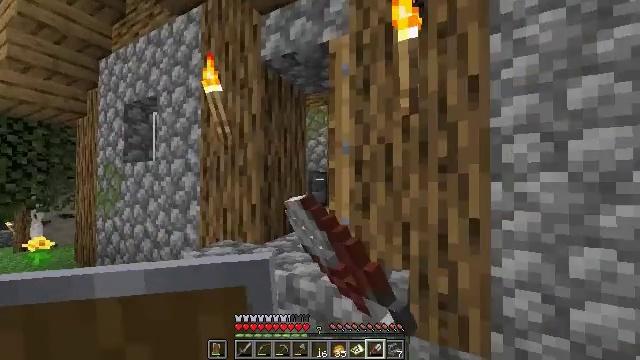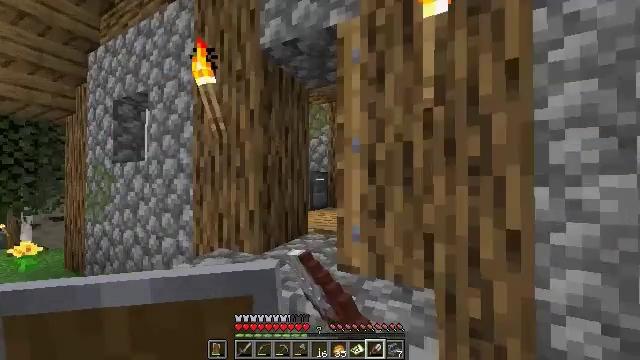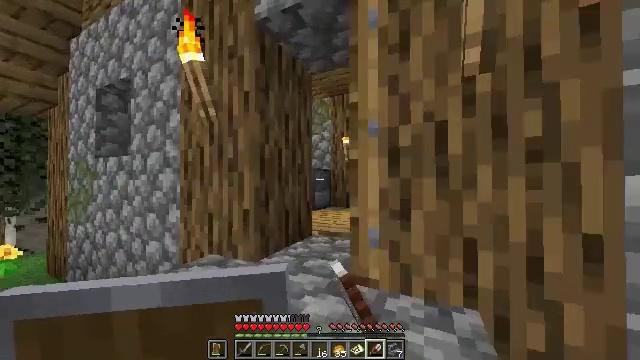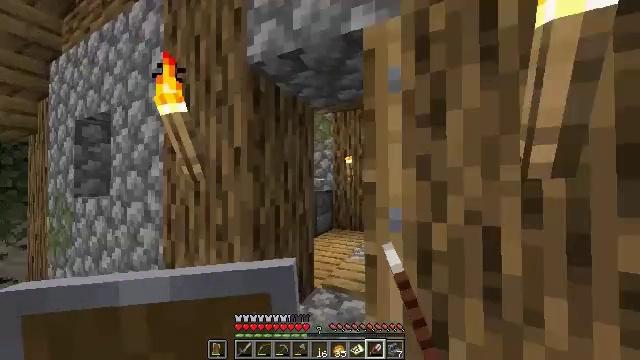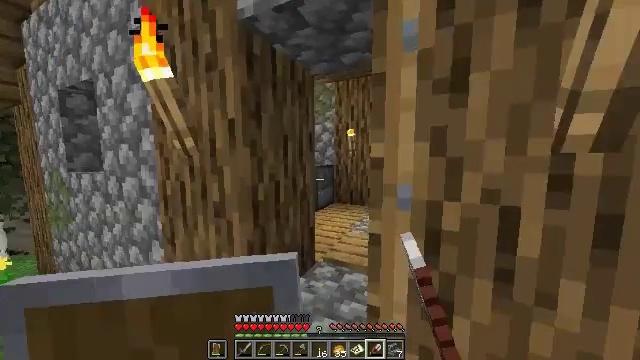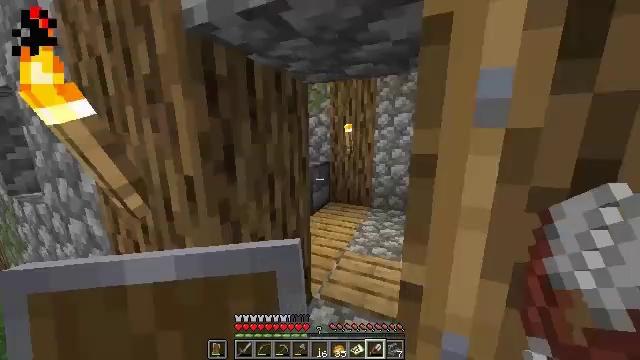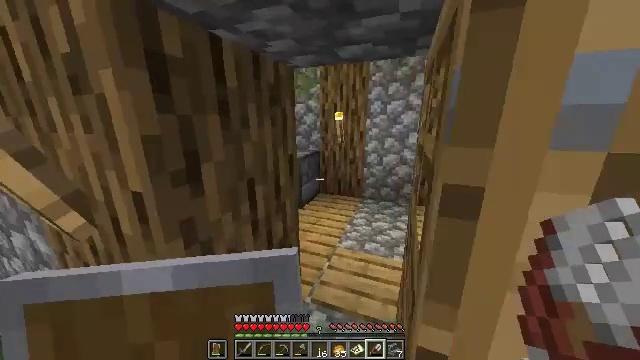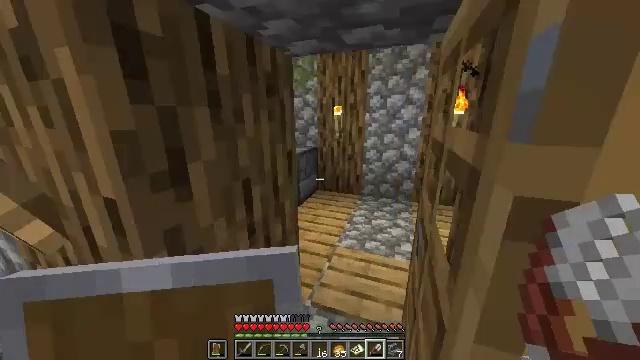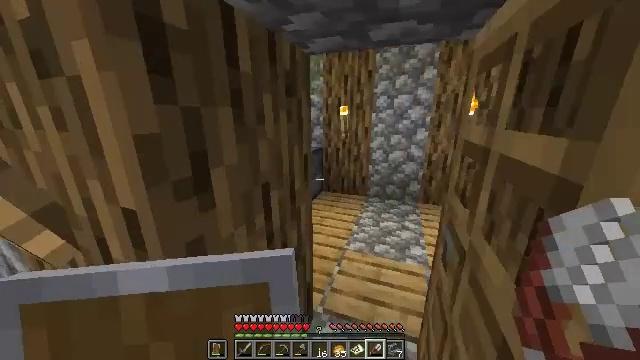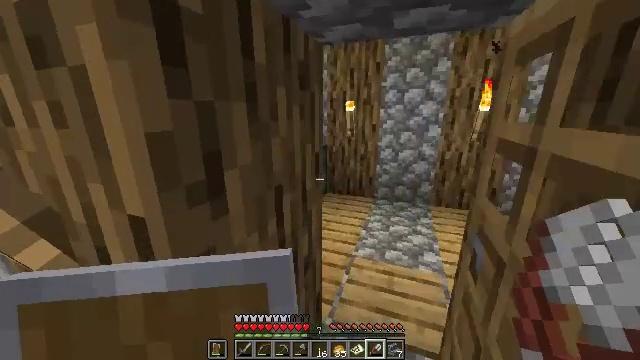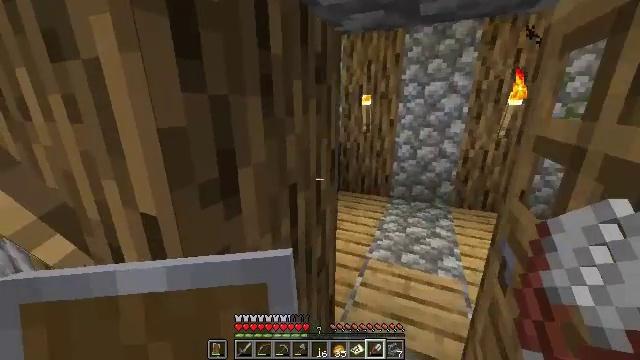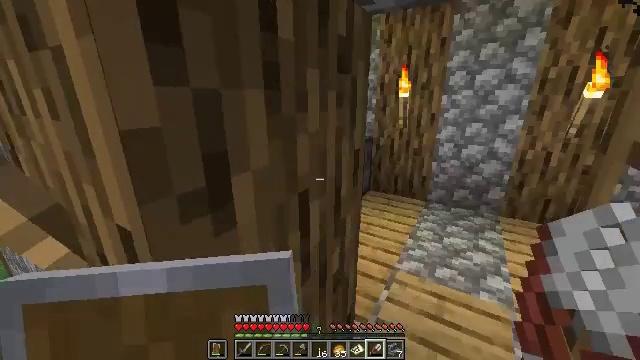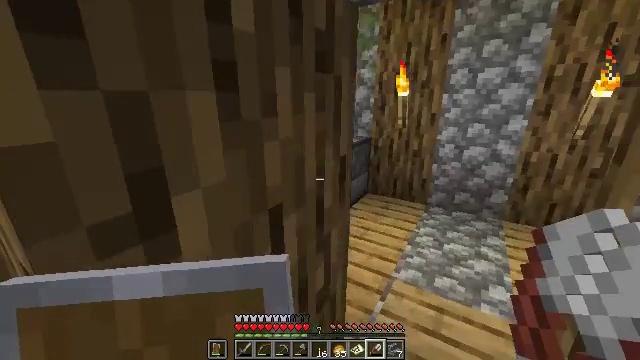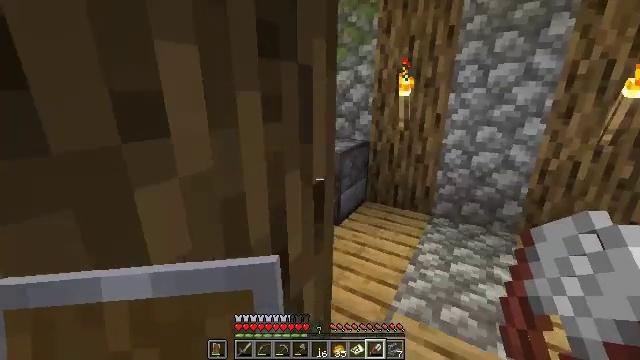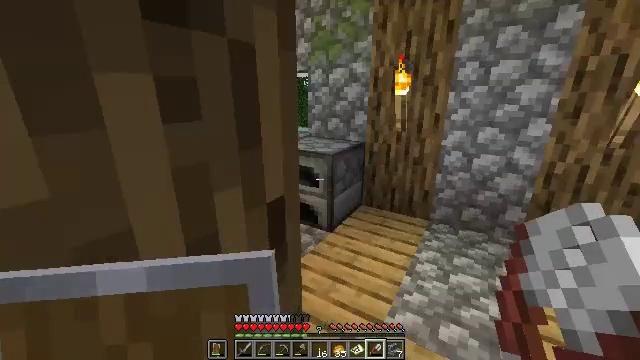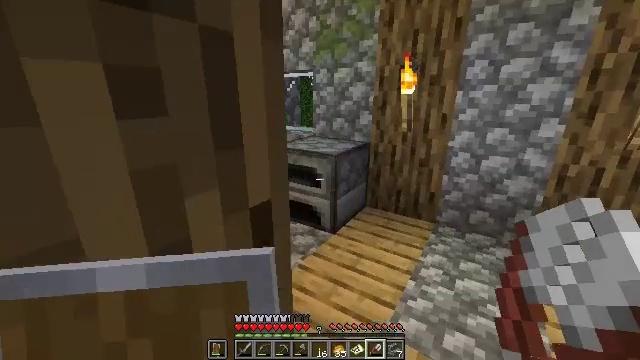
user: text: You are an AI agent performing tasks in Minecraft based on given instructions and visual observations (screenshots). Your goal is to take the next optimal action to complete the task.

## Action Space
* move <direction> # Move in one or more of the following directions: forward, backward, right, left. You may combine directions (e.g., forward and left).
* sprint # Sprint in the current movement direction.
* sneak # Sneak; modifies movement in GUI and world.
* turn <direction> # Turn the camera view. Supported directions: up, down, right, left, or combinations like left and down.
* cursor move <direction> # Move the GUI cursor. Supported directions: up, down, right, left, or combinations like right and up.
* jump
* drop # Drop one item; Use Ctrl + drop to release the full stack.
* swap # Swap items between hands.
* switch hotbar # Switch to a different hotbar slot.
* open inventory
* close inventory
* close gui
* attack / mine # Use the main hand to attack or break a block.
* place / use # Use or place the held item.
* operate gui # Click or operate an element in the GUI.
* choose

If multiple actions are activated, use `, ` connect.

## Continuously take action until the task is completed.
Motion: motion action
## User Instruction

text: Make a blue banner with blue wool and a stick.
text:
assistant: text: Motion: move forward
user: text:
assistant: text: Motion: move forward
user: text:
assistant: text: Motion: move forward
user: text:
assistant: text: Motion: move forward, turn down
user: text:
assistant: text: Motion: move forward, turn right and down
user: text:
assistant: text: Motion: move forward, turn right and down
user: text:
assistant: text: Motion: move forward, turn right and down
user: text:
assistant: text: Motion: move forward
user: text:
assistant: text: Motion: move forward
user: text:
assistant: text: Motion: move forward and move right, turn left
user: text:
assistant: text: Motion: move forward and move right, turn left and down
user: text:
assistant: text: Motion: move forward
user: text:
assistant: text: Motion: move forward
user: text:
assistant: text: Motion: move forward and move right
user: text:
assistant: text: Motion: move forward and move right, turn left
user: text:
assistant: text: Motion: move forward and move right, turn left
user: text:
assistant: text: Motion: move forward, turn left and up
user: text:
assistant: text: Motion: move forward, turn left
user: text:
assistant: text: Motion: move forward, turn left
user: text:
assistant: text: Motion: move forward
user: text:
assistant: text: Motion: move forward
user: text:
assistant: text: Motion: move forward, turn right and down
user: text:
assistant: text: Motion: move forward, turn right and down
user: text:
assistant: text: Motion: move forward, turn down, jump
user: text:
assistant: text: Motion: move forward, turn right and down, jump
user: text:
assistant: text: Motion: move forward, turn down
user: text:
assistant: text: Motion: move forward, turn left and down
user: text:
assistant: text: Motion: move forward, turn left and down
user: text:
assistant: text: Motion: turn left and down
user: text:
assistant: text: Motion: no_op